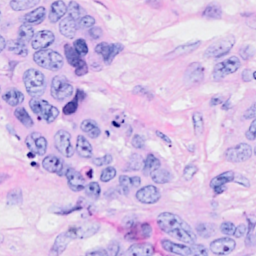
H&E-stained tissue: Breast